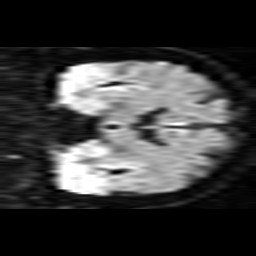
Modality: TRACE
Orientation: coronal
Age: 73
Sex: male
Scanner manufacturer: philips
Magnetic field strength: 1.5 T
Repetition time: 4.824 s
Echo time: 0.07764 s